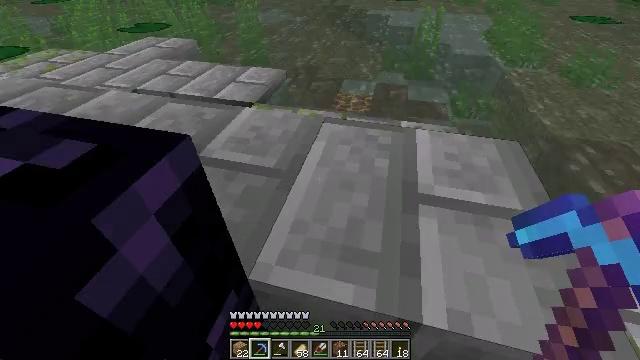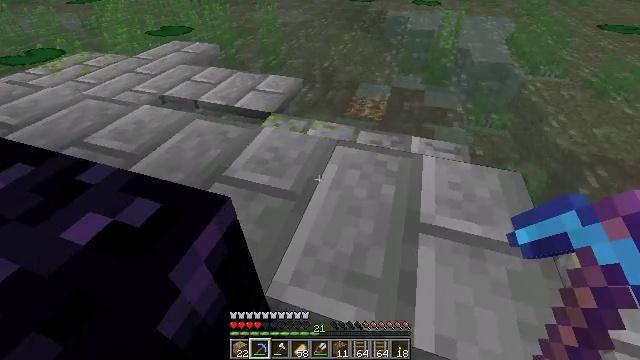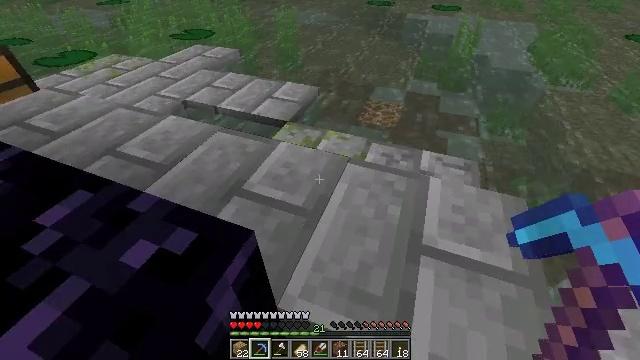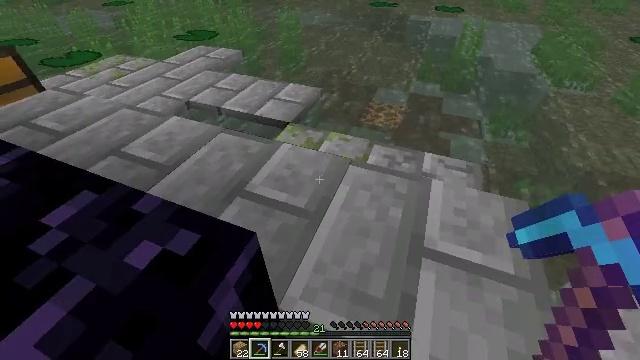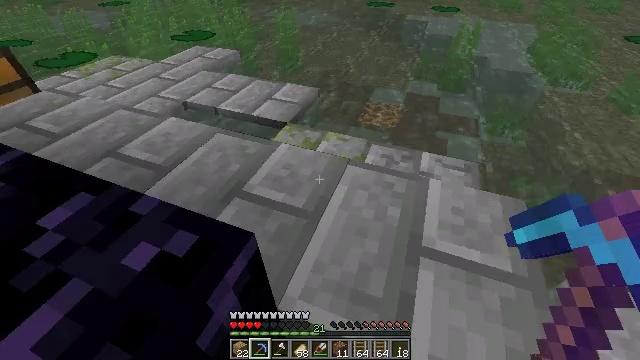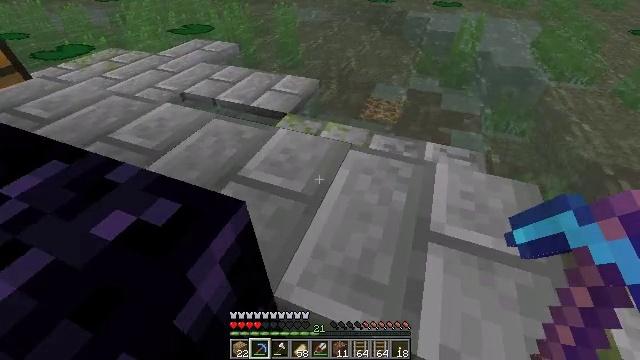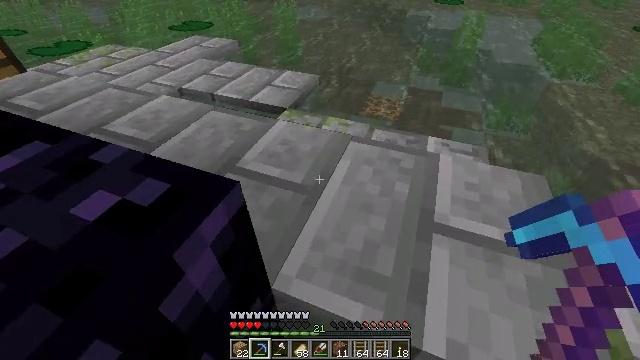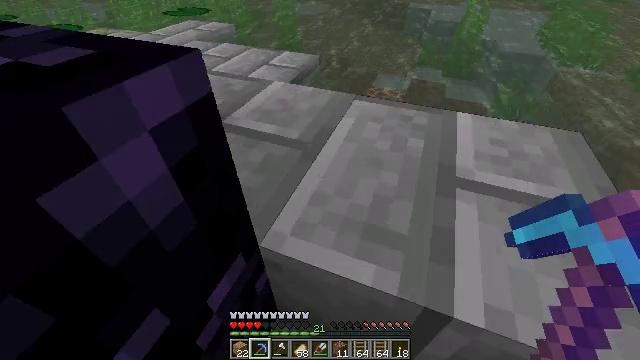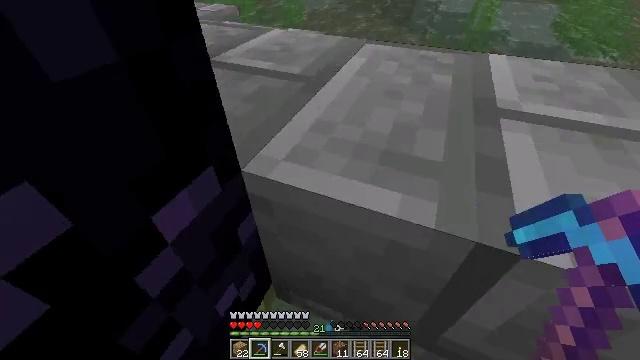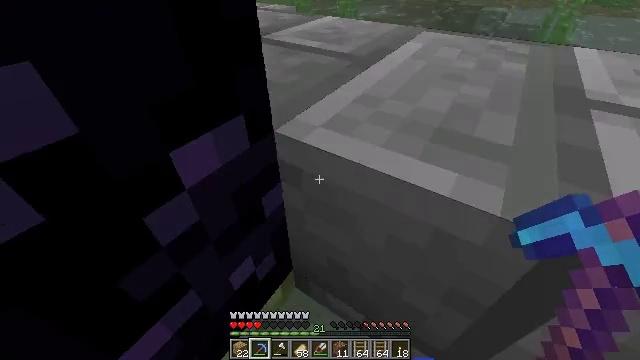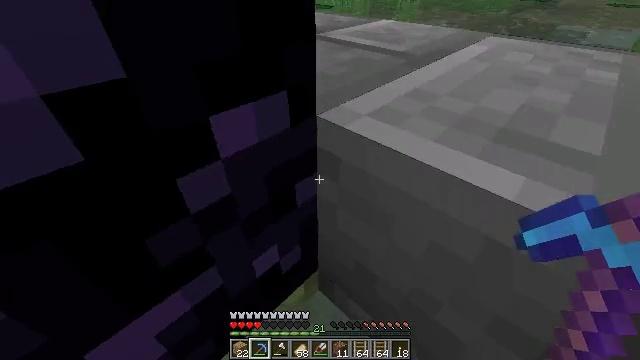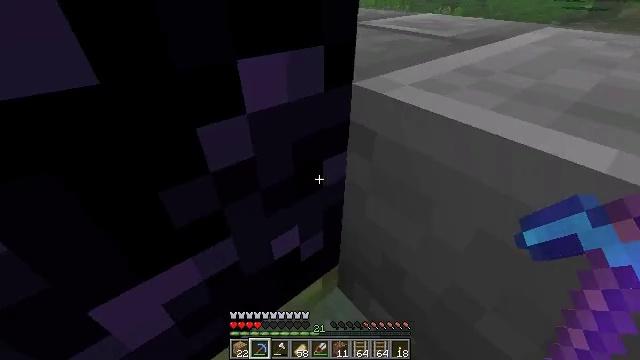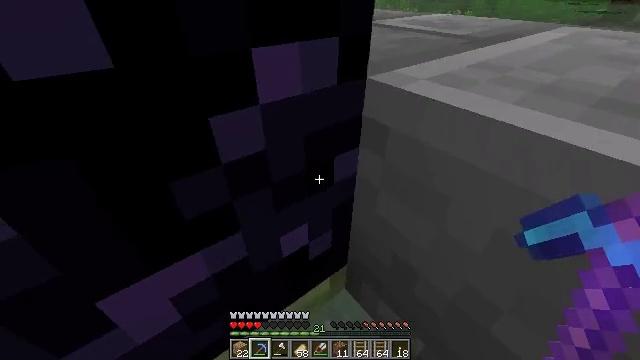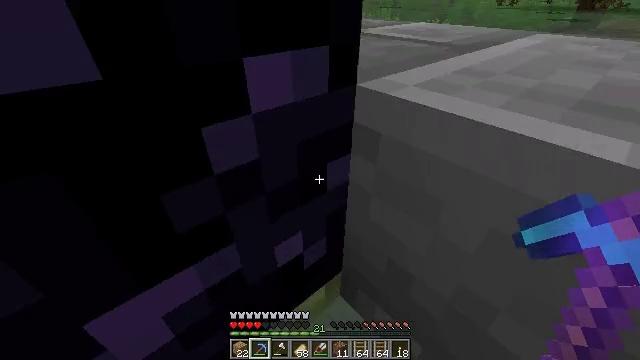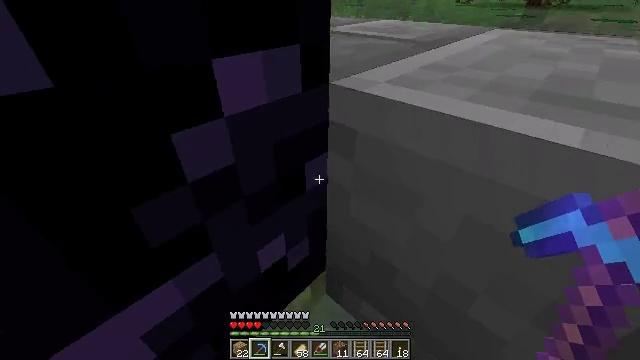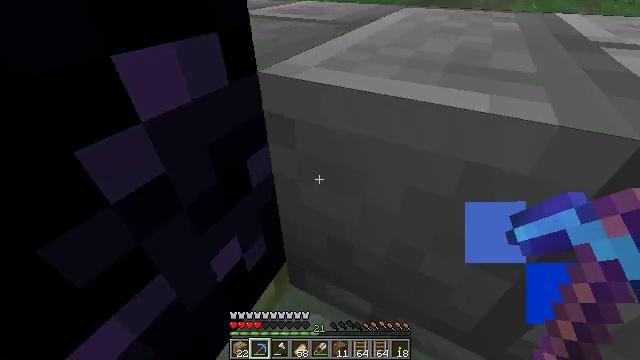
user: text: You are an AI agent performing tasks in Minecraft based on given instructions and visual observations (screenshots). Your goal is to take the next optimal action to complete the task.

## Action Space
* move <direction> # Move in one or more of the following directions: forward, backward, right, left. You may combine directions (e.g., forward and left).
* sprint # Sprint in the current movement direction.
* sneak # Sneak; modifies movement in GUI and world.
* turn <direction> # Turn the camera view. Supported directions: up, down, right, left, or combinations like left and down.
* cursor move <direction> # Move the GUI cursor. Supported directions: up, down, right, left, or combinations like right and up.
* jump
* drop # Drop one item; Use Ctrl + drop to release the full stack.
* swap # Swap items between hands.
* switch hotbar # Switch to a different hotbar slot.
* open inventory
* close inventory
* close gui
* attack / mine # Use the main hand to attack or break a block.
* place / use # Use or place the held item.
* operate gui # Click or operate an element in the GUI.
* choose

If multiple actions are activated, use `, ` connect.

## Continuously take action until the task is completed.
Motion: motion action
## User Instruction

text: Mine seagrass underwater.
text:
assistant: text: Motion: move forward, turn left, jump
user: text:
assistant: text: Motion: move forward, turn left, jump
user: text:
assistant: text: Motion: move forward, sprint, jump
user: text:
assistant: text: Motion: move forward, sprint, jump
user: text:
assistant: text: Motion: move forward, sprint, jump
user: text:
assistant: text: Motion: move forward, sprint, jump
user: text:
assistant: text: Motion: move forward, jump
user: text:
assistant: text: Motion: move forward, turn left, jump
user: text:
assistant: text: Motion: move forward, turn left and up, jump
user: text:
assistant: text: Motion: move forward, turn left and up
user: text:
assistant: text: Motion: move forward, turn left and up
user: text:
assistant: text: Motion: move forward, turn left
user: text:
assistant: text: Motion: move forward, turn right and up
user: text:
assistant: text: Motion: move forward, turn right
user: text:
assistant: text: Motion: move forward, turn right and down
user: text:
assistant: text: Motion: move forward, turn right, jump
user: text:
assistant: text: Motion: move forward, turn right, jump
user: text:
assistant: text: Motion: move forward, turn right, jump
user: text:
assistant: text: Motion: move forward, turn right, jump
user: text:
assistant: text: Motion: move forward, turn right, jump
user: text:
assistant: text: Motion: move forward, turn right, jump
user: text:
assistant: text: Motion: move forward, turn right, jump
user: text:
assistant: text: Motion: move forward, turn right, jump
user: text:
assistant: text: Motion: move forward, jump
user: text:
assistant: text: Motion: no_op
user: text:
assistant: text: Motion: no_op
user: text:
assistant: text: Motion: no_op
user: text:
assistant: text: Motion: attack / mine
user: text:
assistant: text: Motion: attack / mine
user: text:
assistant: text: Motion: attack / mine